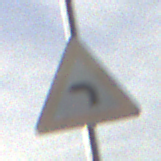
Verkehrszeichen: KurveLinks
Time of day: MorningAfternoon
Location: Outdoor (Suburban)
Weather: PartlyCloudy
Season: NotSpecified
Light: Natural